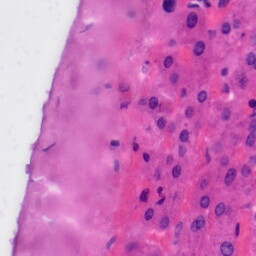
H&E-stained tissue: Liver